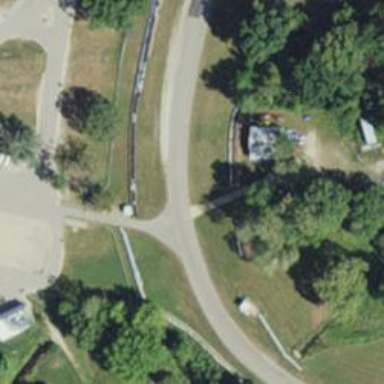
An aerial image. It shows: Motor sport raceway.